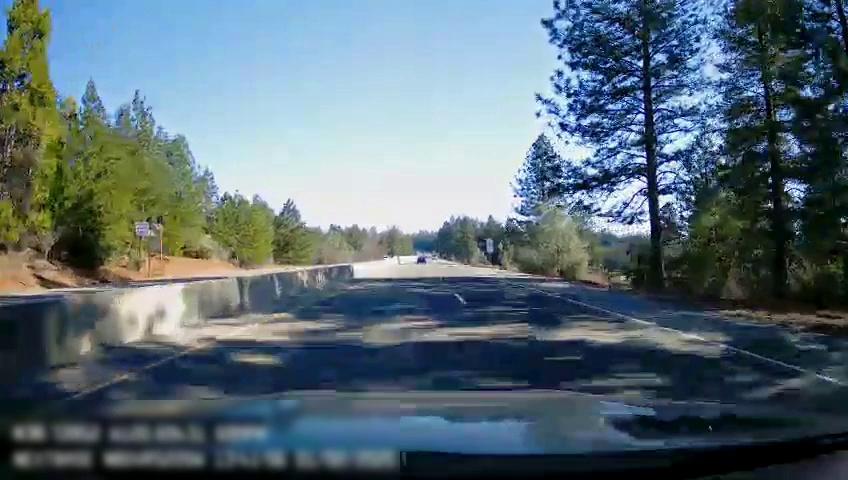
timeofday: Day
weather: Sunny
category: Drivable Space
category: Vehicles | SUV
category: Vehicles | Car
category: Lanes | Alternate Lane
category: Lanes | Current Lane
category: Lanes | Alternate Lane
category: Traffic | Signs